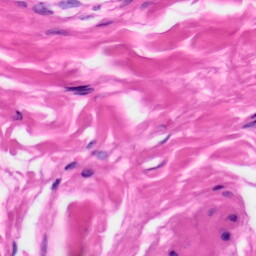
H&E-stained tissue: Skin